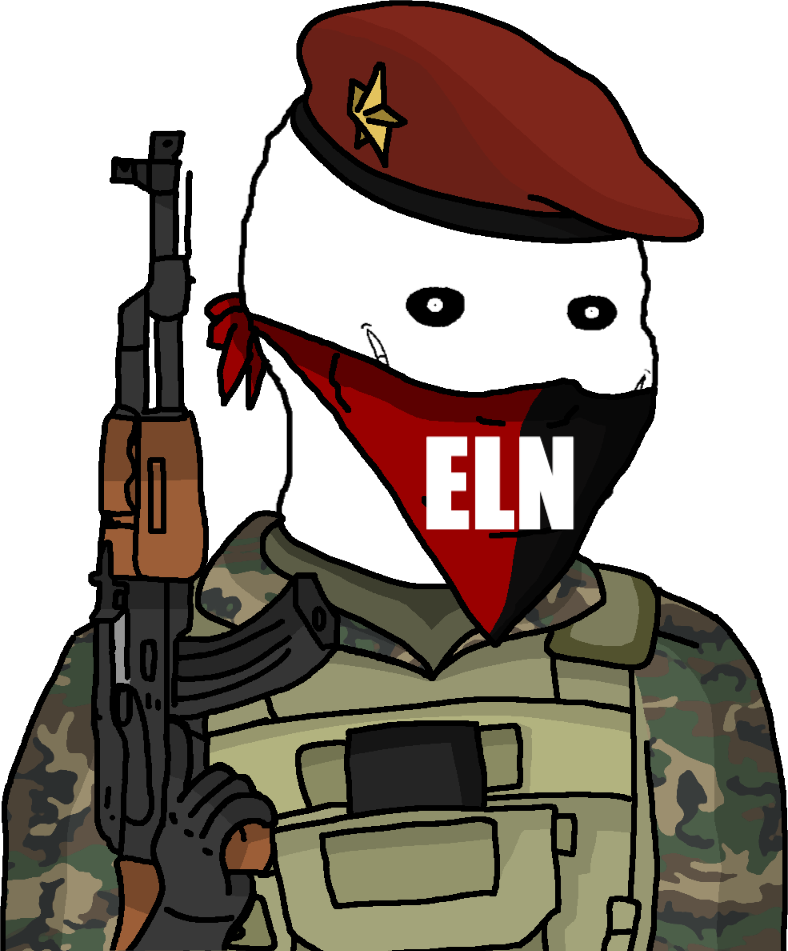
Label: 5_Oomer